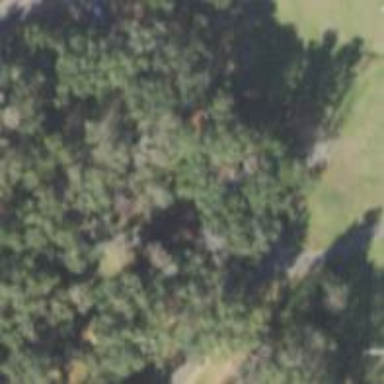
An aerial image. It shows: Disc golf tee area.